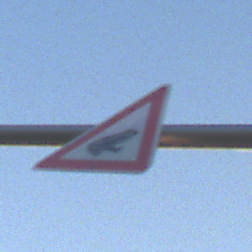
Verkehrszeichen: AmphibienwanderungLinks
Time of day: SunriseSunset
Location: Outdoor (Nature)
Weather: Clear
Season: NotSpecified
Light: Natural